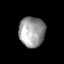
Tissue: lung
Cell type: Epithelial cells
Senescence score: 0.2112
Nuclear area (px): 766
Mean DAPI intensity: 155.394